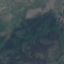
Land use / land cover class: HerbaceousVegetation